Question: I want the buttons and textfield to go in the spaces marked red in the same layout as they are in. look at the picture to understand what I mean.
update: the buttons are in the place now, but the image wont appear on the second panel

how can I move them to there? heres my code so far
'''
package gasindicator;
import java.awt.*;
import java.awt.event.*;
import java.awt.image.BufferedImage;
import javax.swing.*;
import javax.swing.border.*;
import javax.swing.plaf.basic.*;
import java.io.*;
import javax.imageio.*;
import java.net.*;
public class GasIndicator extends JPanel
{
private Image image;
GasIndicator()
{
try
{
image = ImageIO.read(new URL("http://i68.tinypic.com/2ceja8i.png"));
}
catch (IOException ioe)
{
System.out.println("Unable to fetch image.");
ioe.printStackTrace();
}
setLayout( new BorderLayout() );
JLabel background = new JLabel( new ImageIcon(image) );
background.setLayout( new FlowLayout(FlowLayout.LEFT) );
add( background );
JPanel buttonPanel = new JPanel( new GridLayout(0, 3, 6, 5) );
buttonPanel.setBorder( new EmptyBorder(338, 233, 0, 0) );
buttonPanel.setOpaque( false );
//for (int i = 0; i < 7; i++)
{
JButton button = new JButton("Button");
JButton button1 = new JButton("Button");
JButton button2 = new JButton("Button");
JButton button3 = new JButton("Button");
JButton button4 = new JButton("Button");
JButton button5 = new JButton("Button");
button.setPreferredSize( new Dimension(160, 45) );
buttonPanel.add(button);
buttonPanel.add(button1);
buttonPanel.add(button2);
buttonPanel.add(button3);
buttonPanel.add(button4);
buttonPanel.add(button5);
button.addActionListener(new Action());
}
background.add( buttonPanel );
}
static class Action implements ActionListener {
public void actionPerformed(ActionEvent e) {
JFrame frame2 = new JFrame("Museums in London");
frame2.setVisible(true);
frame2.setSize(550, 650);
JPanel panel = new JPanel();
frame2.add(panel);
Custom contentPane;
// JFrame frame = new JFrame("JTextField");
contentPane = new Custom();
frame2.setContentPane(contentPane);
}
}
private static void ShowGUI()
{
JFrame frame = new JFrame("SSCCE");
frame.setDefaultCloseOperation(JFrame.EXIT_ON_CLOSE);
frame.add(new GasIndicator());
frame.pack();
frame.setLocationByPlatform( true );
frame.setVisible( true );
}
public static void main(String[] args)
{
EventQueue.invokeLater( () -> ShowGUI() );
/*
EventQueue.invokeLater(new Runnable()
{
public void run()
{
createAndShowGUI();
}
});
*/
}
class Custom extends JPanel {
public BufferedImage image;
public Custom() {
try {
image = ImageIO.read(new URL
("http://www.destination360.com/europe/uk/images/s/museums.jpg"));
} catch (IOException ioe) {
System.out.println("Unable to fetch image.");
ioe.printStackTrace();
}
}
public Dimension getPreferredSize() {
return (new Dimension(image.getWidth(), image.getHeight()));
}
public void paintComponent(Graphics x) {
super.paintComponent(x);
x.drawImage(image, 10, 10, this);
}
}
}
'''
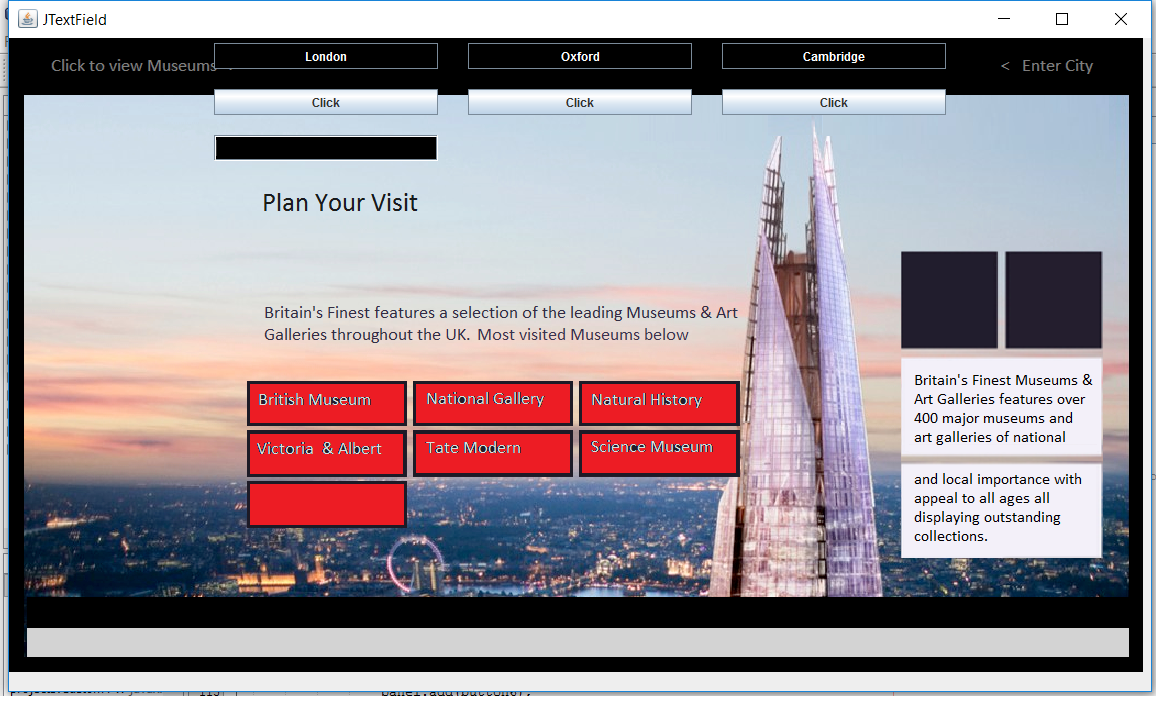
Answer: Simple example to demonstrate the concept of using a layout manager with a Border. The size of the buttons has also been tweaked to the size of the buttons in the image:
'''
import java.awt.*;
import java.awt.event.*;
import javax.swing.*;
import javax.swing.border.*;
import javax.swing.plaf.basic.*;
import java.io.*;
import javax.imageio.*;
import java.net.*;
public class SSCCE extends JPanel
{
private Image image;
SSCCE()
{
try
{
image = ImageIO.read(new URL("http://i68.tinypic.com/2ceja8i.png"));
}
catch (IOException ioe)
{
System.out.println("Unable to fetch image.");
ioe.printStackTrace();
}
setLayout( new BorderLayout() );
JLabel background = new JLabel( new ImageIcon(image) );
background.setLayout( new FlowLayout(FlowLayout.LEFT) );
add( background );
JPanel buttonPanel = new JPanel( new GridLayout(0, 3, 6, 5) );
buttonPanel.setBorder( new EmptyBorder(338, 233, 0, 0) );
buttonPanel.setOpaque( false );
for (int i = 0; i < 6; i++)
{
JButton button = new JButton("Button " + i);
button.setPreferredSize( new Dimension(160, 45) );
buttonPanel.add(button);
}
background.add( buttonPanel );
}
private static void createAndShowGUI()
{
JFrame frame = new JFrame("SSCCE");
frame.setDefaultCloseOperation(JFrame.EXIT_ON_CLOSE);
frame.add(new SSCCE());
frame.pack();
frame.setLocationByPlatform( true );
frame.setVisible( true );
}
public static void main(String[] args)
{
EventQueue.invokeLater( () -> createAndShowGUI() );
/*
EventQueue.invokeLater(new Runnable()
{
public void run()
{
createAndShowGUI();
}
});
*/
}
}
'''
Yes, there is still some tweaking of the values. But it is easier to adjust the location of the entire panel with one EmptyBorder and all the buttons move at the same time than it is to adjust the location of each button individually.
Note: Don't use the JLabel to display the image as the components will shift if the frame is resized. Instead use your custom panel to paint the image.